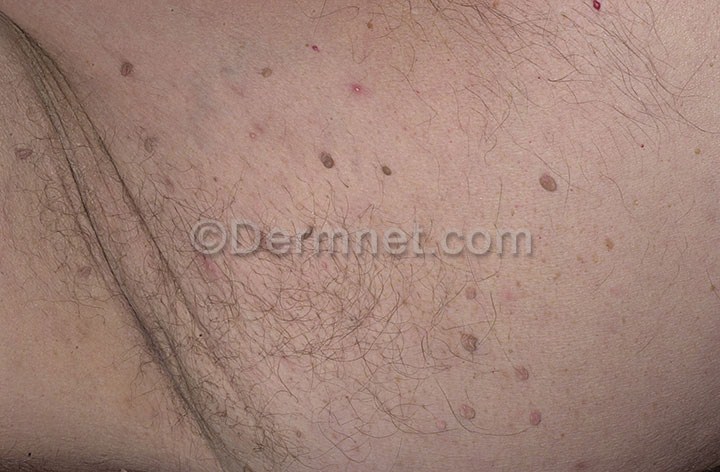
Disease: Seborrheic Keratoses and other Benign Tumors